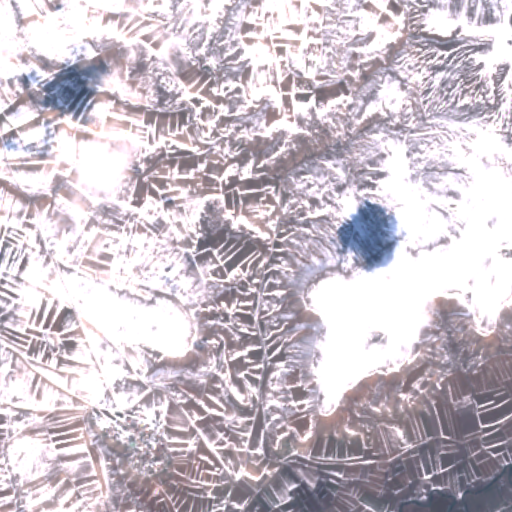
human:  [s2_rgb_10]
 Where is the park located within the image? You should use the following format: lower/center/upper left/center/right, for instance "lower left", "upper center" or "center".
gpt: The park is located in the lower left of the image.
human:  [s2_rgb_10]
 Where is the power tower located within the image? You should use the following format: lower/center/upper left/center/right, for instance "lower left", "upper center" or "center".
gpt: The power tower is located in the upper left of the image.
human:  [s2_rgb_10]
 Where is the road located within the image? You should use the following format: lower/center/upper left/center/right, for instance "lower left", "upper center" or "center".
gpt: There is no road in the image.